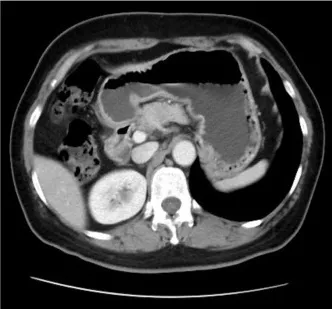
Delayed phase.
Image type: radiology (ct)